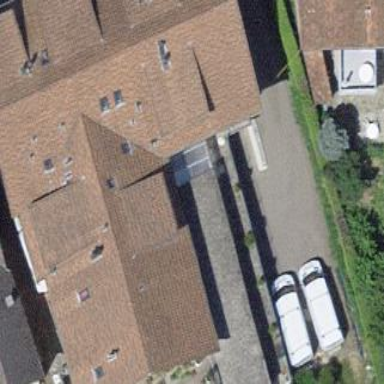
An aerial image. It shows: Building with tiled roof.